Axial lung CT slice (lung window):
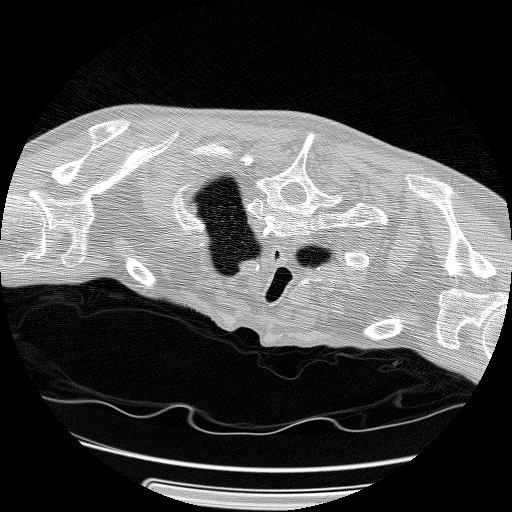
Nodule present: no